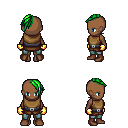
a pixel art fantasy rpg character, female body template, human, dark skin, leather chest armor, teal pants, green long mohawk hairstyle, gold gloves, brown shoes, four views (front, back, left, right), 2x2 character sprite sheet, small pixel art, hard edges, no anti-aliasing